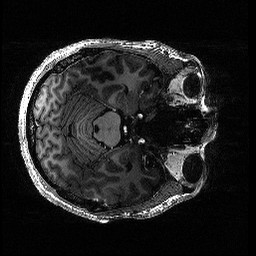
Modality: T1w
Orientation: axial
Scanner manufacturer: siemens
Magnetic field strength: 6.98 T
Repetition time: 2.82 s
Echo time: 0.00286 s